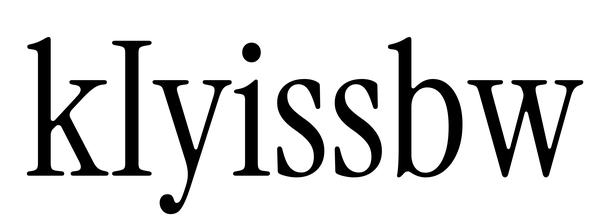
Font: InstrumentSerif-Regular